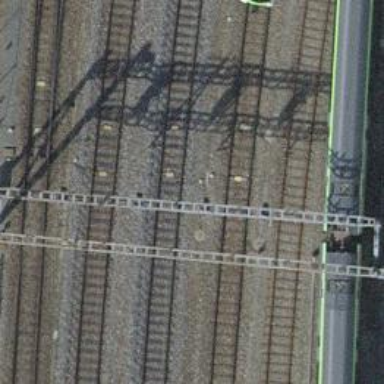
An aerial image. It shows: Railway signal.